Question: The following code produces a graph:
'''
import matplotlib
gr = matplotlib.pyplot.plot([1,2,3])
'''

Now, if I check the type of this seemingly graph object:
'''
type(gr)
'''
The output is:
'''
list
'''
I was expecting it to be some sort of matplotlib graph object, but this comes to be a native Python list. Can anyone explain why?
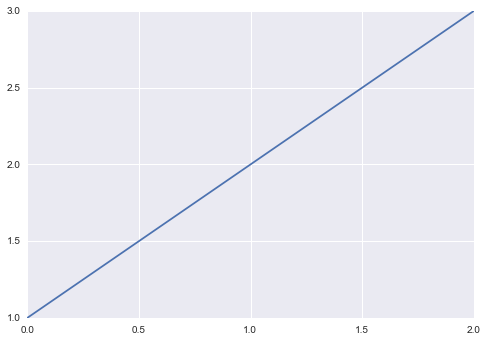
Answer: Well what is returned is a list of the lines that are plotted not the graph object itself, see the <URL>
> Return value is a list of lines that were added.
in my case I see this as the object:
'''
[<matplotlib.lines.Line2D at 0xb2f83c8>]
'''
the type is a 'list' and the contents are a 'Line2D' object:
'''
In [141]:
for e in l:
print(e)
Line2D(_line0)
'''
The contents of the 'Line2D' are the lines added to the plot:
'''
In [146]:
l[0].get_data()
Out[146]:
(array([ 0., 1., 2.]), array([1, 2, 3]))
'''
If you want to access the 'Figure' for saving, I personally write like this:
'''
import matplotlib.pyplot as plt
plt.plot([1,2,3])
plt.Figure() # do something with Figure here
'''